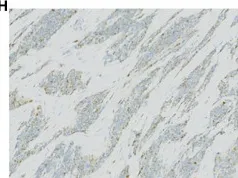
Pathology findings. (H) CyclinD1 is positive on immunohistochemistry staining.
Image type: pathology (immunostaining)